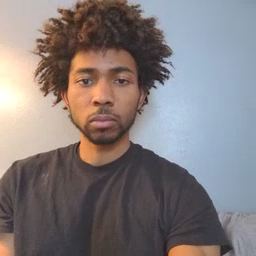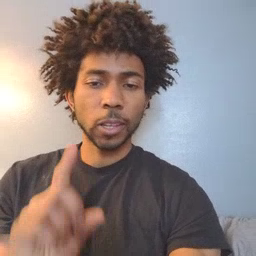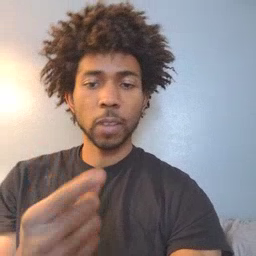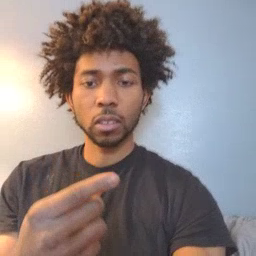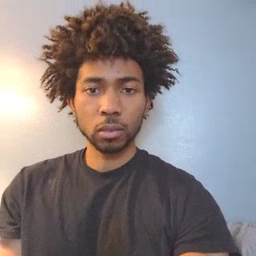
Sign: first